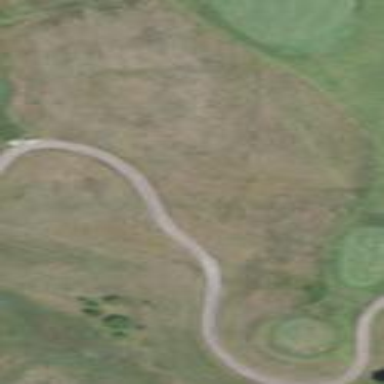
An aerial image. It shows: Area with grass used as rough in golf course.